Question: need some expert advice.
I've set up a Site to Site VPN connection between Azure and my on premise setup by following the guides below.
The Remote and Routing Access Server (RRAS) runs on top of a Windows Server 2012 VM.
A FW sits infront of the Internet, and routes all the traffic of a given Public IP address to this RRAS server.
The RRAS server has a ROUTE ADD setting added to direct 10.100.0.0/17 traffic to itself as the GW.
A secondary VM maps this RRAS server as the GW.
All connections worked, and the RRAS dialup is connected fine.
Now, my VM HyperV-Local1 is able to ping 10.100.0.4, same for my RRAS server.
But my VM-1 on Azure is unable to ping/access back to my on-premise servers.

<URL>,
<URL>
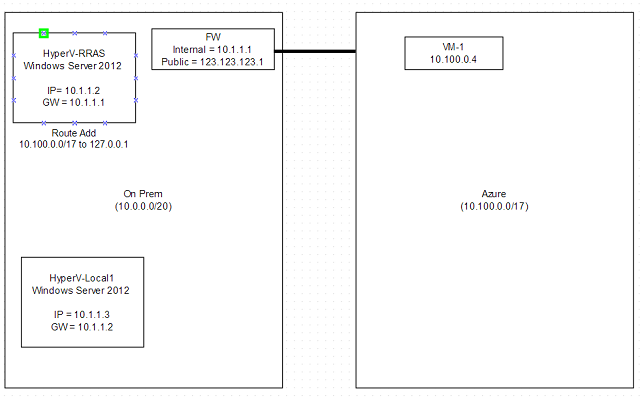
Answer: Ok fixed the issue.
1. Problem was I should not have added the route add for 10.100.0.0/17 to my RRAS server. The RRAS connection will insert that route by itself. Cos there's 2 interface on the machine (1) Ethernet, (2) the RRAS dialup. By manually inserting that route, it diverted traffic to the wrong interface.
2. Remember to check and enable ICMPv4 on Windows Firewall on both sides (RRAS VM and Azure VM)!
3. For other servers, they do not have to set their GW to the RRAS server. as long as you add a Route Add 10.100.0.0/17 to your RRAS server will do.
Some info on my setup environment:
1. My onpremise firewall has a public ip mapped to my internal VM (RRAS server)
2. Followed the guide on a new Windows Server 2012 setup without Remote Access installed.
3. Run the Azure powershell script as per the guide for VPN connection setup.